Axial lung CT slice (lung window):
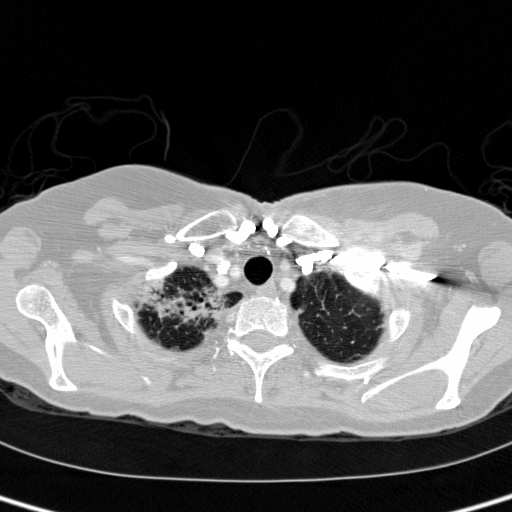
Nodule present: no